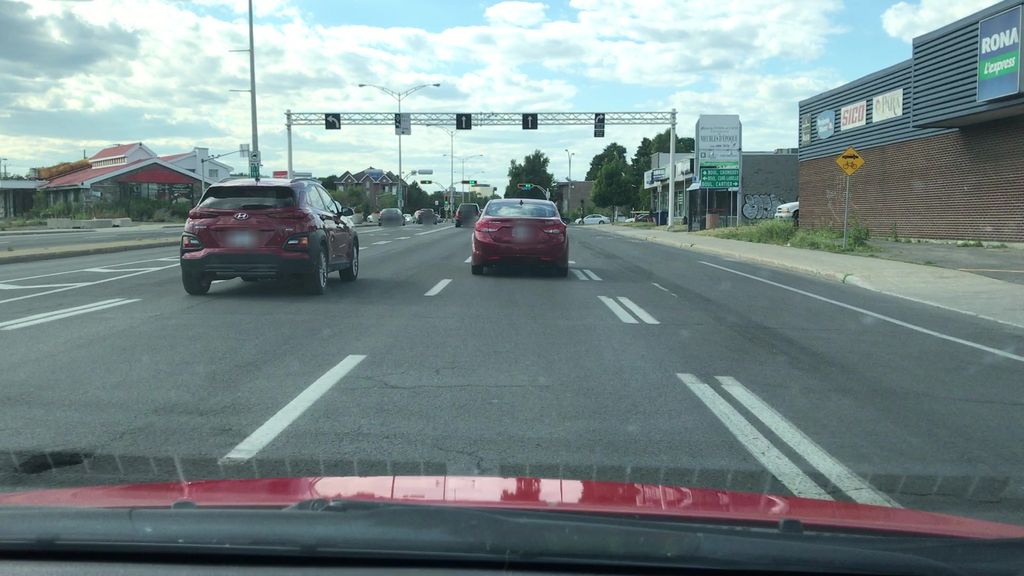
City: montreal